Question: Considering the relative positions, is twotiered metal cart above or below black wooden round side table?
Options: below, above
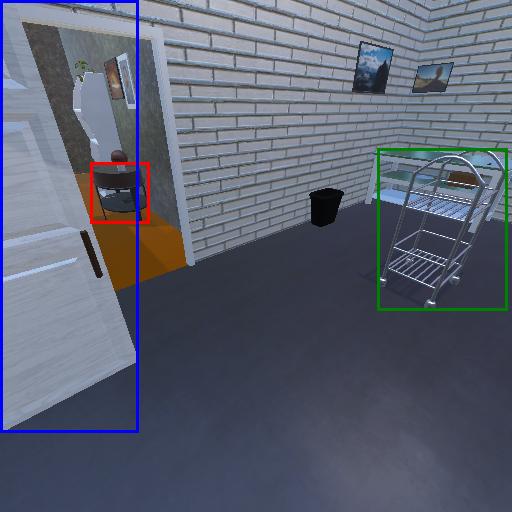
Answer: below